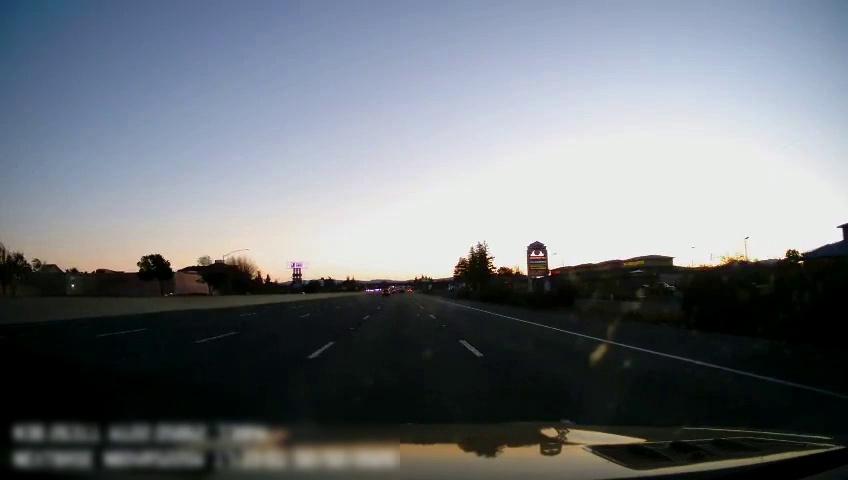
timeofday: Day
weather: Sunny
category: Drivable Space
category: Lanes | Current Lane
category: Lanes | Alternate Lane
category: Lanes | Alternate Lane
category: Lanes | Current Lane
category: Lanes | Alternate Lane
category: Lanes | Alternate Lane